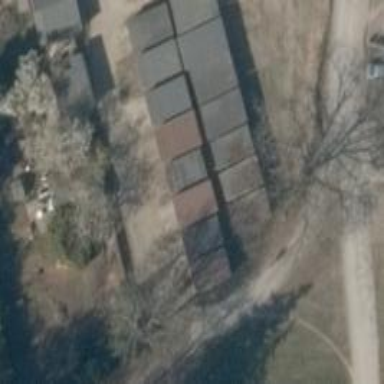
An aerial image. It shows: Group of garages.